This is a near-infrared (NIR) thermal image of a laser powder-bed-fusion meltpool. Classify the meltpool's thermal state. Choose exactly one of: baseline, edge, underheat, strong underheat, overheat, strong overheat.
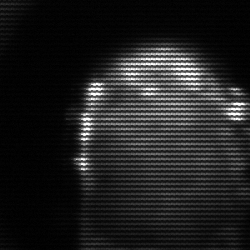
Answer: baseline